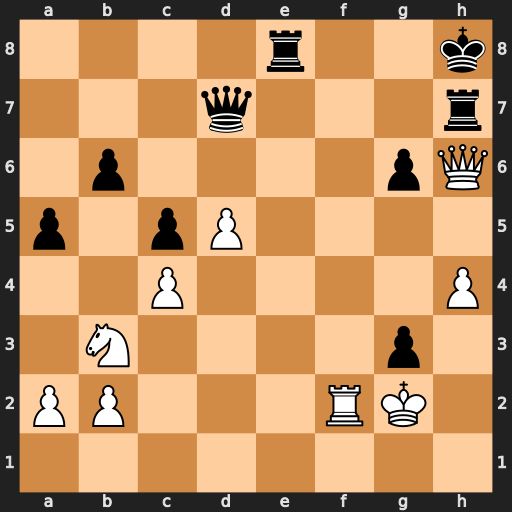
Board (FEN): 4r2k/3q3r/1p4pQ/p1pP4/2P4P/1N4p1/PP3RK1/8
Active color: w
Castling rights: -
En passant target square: -
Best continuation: Rf8+ Rxf8 Qxf8#